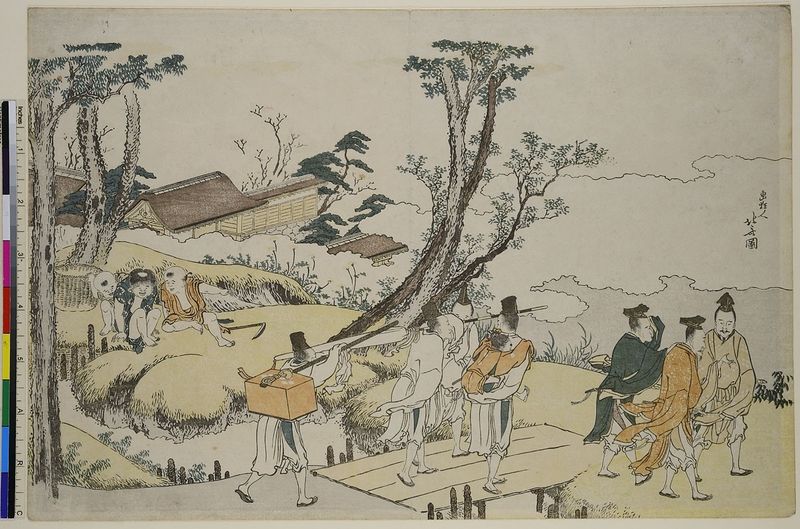
Titel: 36 Dichterinnen: Zug mit einem jungen Prinzen
Künstler: Katsushika Hokusai
Standort: Hamburg
Institution: Museum für Kunst und Gewerbe Hamburg
Schlagwörter: baum, berg, gemälde, mann, weiß, wolken, bäume, fluss, gelb, grün, landschaft, menschen, frisur, männer, orange, zeichnung, dach, haus, weg, tragen, strauch, brücke, pfad, kind, kinder, dutt, holzschnitt, japan, nebel, steg, tau, korb, japanisch, lachen, asien, druckgraphik, druckgrafik, kiste, kasten, china, zeit, träger, farbholzschnitt, anlagen, kinderbild, paket, landschaftsdarstellung, edo, reproduktionen, kinderdarstellung, druckerzeugnisse, sträucher, lächeln, landstraße, hokkusai